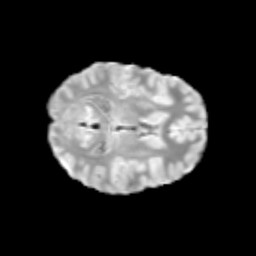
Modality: T2w
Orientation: axial
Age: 11
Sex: female
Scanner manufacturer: siemens
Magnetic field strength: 3 T
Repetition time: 3.8 s
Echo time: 0.07 s